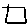
Label: square